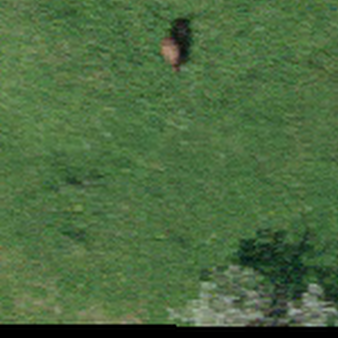
Label: other